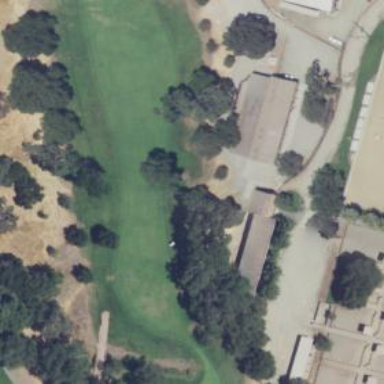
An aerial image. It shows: Area with grass used as rough in golf course.